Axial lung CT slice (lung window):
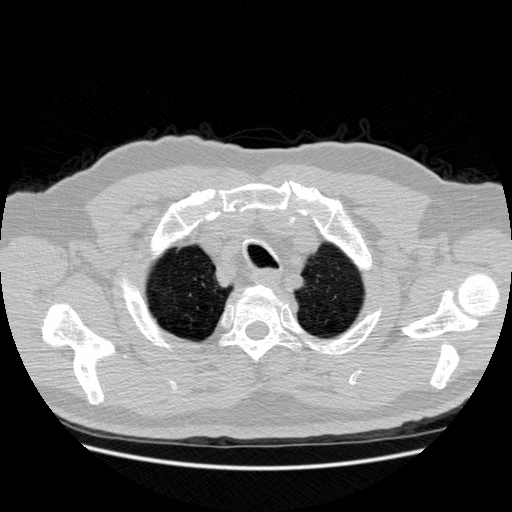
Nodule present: no